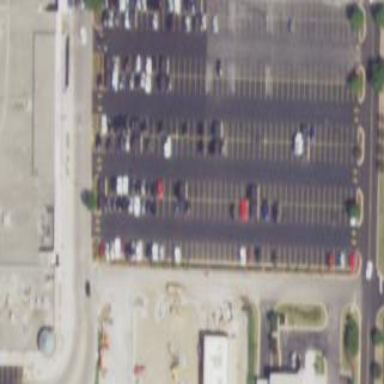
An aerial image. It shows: Parking area with surface.